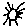
Label: sun